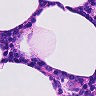
Metastatic tissue present: no